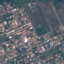
Land use / land cover: Residential